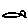
Label: fish